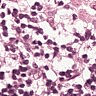
Metastatic tissue present: no